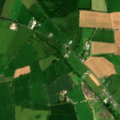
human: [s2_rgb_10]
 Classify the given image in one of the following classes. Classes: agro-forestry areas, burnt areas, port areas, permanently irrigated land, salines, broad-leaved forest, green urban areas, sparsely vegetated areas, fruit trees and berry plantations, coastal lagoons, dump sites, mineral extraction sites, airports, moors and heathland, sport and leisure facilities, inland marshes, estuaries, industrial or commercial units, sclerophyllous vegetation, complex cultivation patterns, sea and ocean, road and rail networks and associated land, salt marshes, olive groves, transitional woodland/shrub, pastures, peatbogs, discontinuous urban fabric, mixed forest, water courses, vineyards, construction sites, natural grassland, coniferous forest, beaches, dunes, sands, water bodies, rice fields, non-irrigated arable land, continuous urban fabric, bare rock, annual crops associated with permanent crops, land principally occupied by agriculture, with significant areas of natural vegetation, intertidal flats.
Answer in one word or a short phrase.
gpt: non-irrigated arable land, pastures, coniferous forest